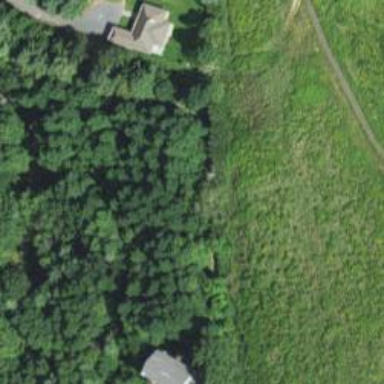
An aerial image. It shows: Driveway leading to service road.